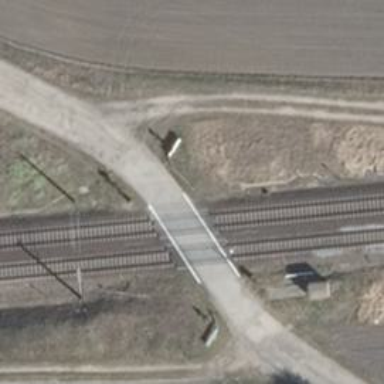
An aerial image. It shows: Railway level crossing.